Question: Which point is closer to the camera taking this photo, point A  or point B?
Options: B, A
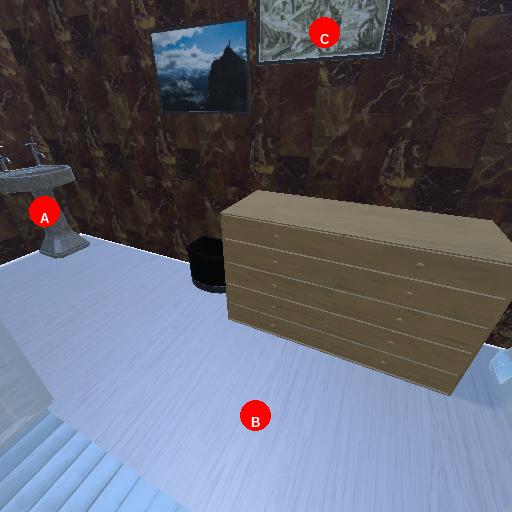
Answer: B